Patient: sex M, age 63
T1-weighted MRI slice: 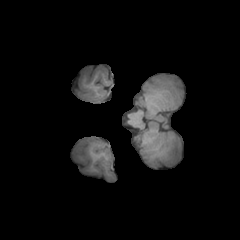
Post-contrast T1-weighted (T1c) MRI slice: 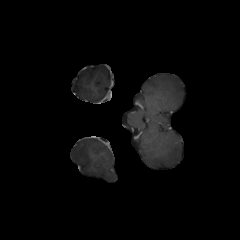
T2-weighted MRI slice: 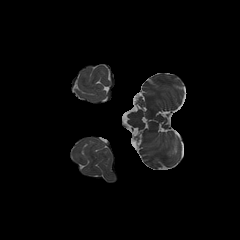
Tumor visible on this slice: no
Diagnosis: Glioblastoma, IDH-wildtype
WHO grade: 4